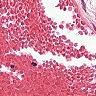
Metastatic tissue present: no